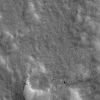
Atmospheric dust classification: not_dusty